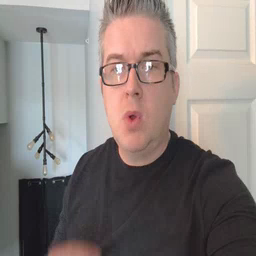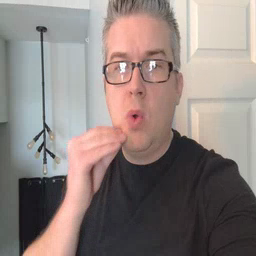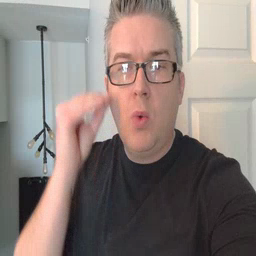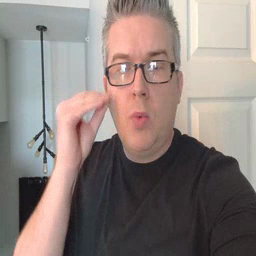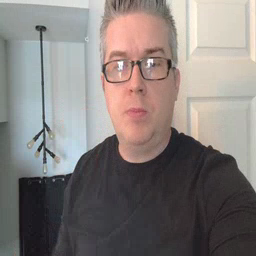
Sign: home